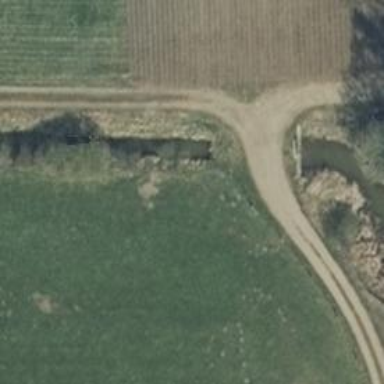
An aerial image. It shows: Culvert tunnel.